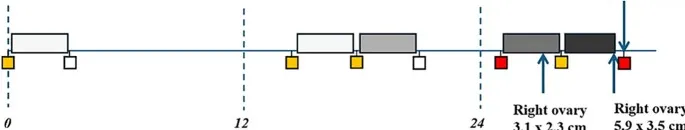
(A) Timeline of the patient's treatment process.
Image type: chart (chart)